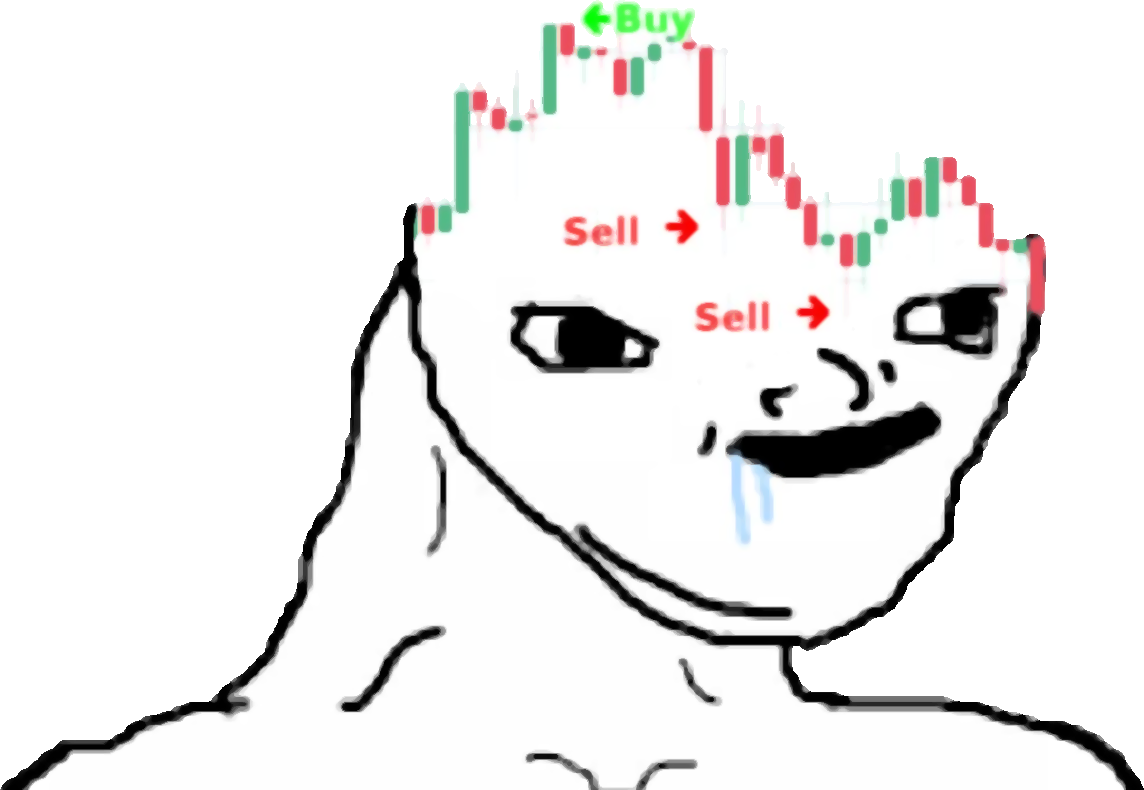
Label: 5_Brainlet